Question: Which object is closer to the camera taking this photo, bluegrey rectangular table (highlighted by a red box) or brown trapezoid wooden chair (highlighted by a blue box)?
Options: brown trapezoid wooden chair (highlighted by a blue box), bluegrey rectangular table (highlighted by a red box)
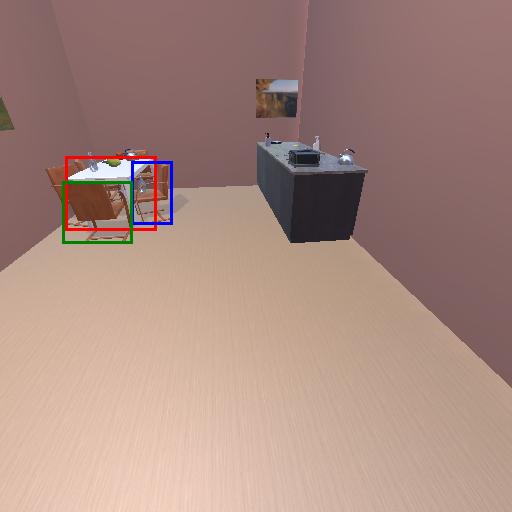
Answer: brown trapezoid wooden chair (highlighted by a blue box)